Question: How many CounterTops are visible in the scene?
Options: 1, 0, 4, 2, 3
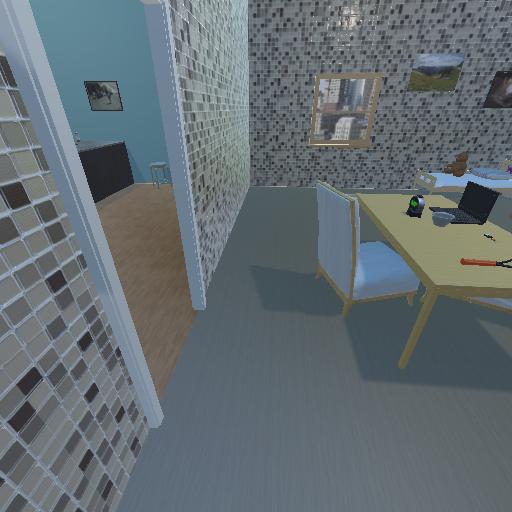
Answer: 1